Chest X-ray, PA view. Patient: 63 years old, sex M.
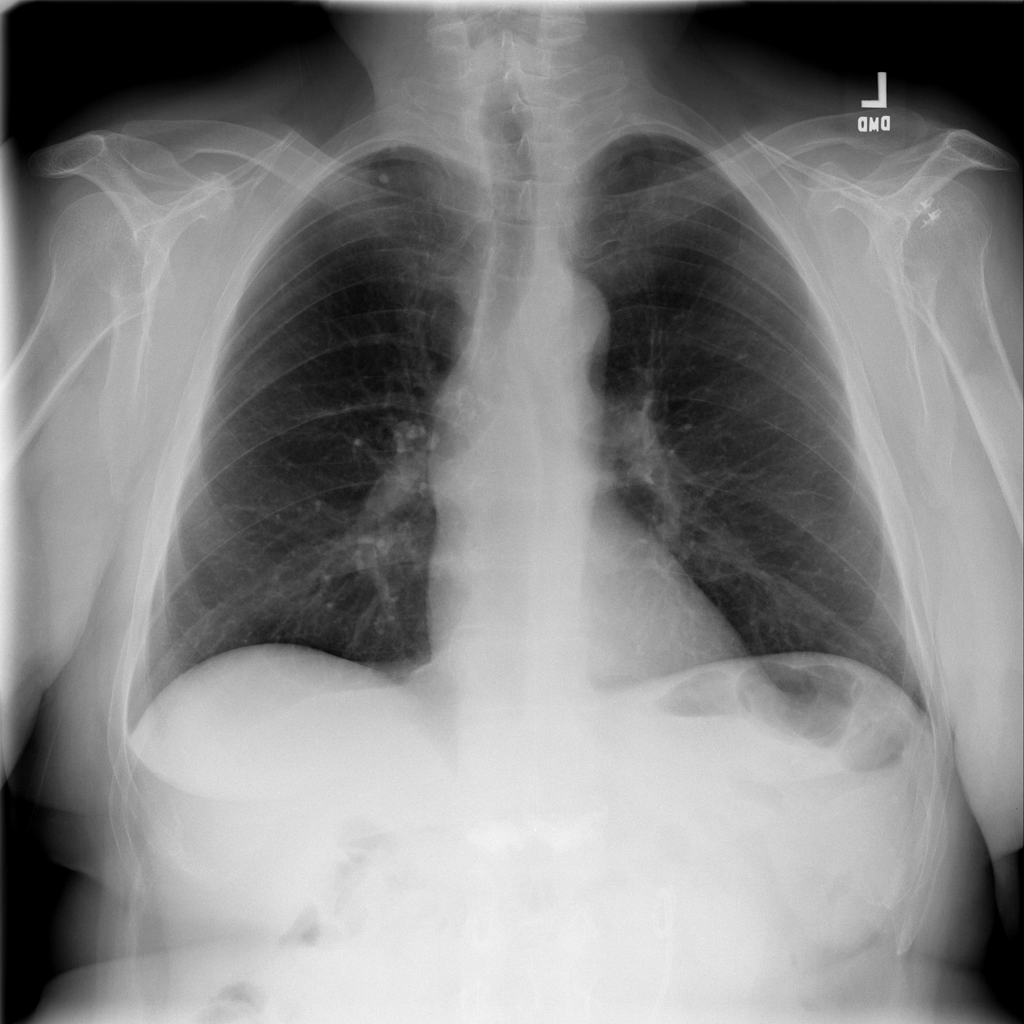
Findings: No Finding